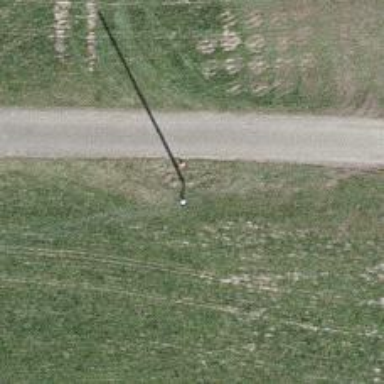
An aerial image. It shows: Power pole.